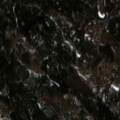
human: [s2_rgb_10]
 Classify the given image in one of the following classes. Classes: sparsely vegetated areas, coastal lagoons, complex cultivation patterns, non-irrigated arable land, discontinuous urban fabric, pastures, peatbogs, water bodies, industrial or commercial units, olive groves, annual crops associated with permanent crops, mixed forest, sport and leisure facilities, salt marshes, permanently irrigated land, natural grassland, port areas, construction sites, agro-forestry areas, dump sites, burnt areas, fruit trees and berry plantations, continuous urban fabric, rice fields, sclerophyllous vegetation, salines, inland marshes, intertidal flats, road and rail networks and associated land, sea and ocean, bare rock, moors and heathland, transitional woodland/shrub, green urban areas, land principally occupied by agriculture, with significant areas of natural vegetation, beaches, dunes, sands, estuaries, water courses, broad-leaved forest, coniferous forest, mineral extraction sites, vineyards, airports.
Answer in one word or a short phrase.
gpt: discontinuous urban fabric, coniferous forest, mixed forest